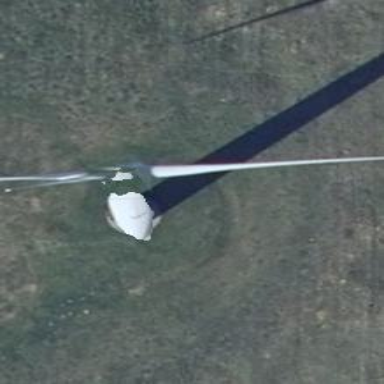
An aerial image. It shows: Wind power generator.